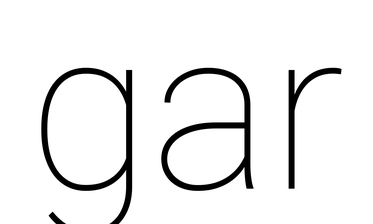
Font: Roboto_Thin